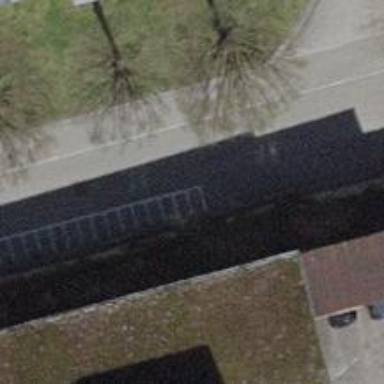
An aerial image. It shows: Bicycle parking facility.